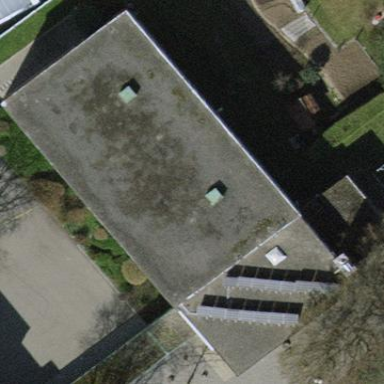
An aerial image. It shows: School building.